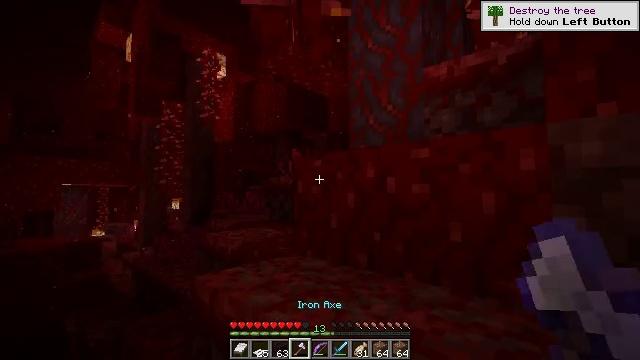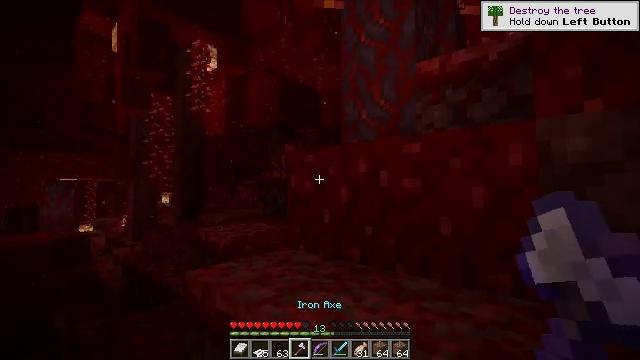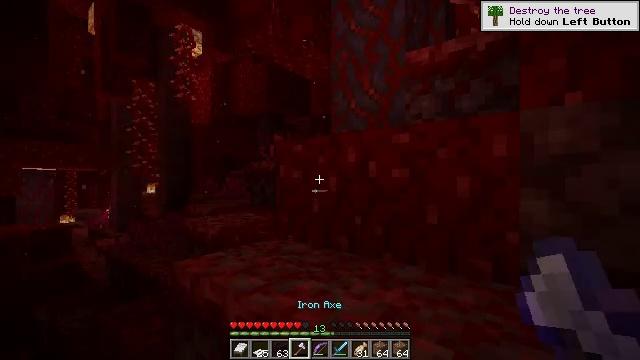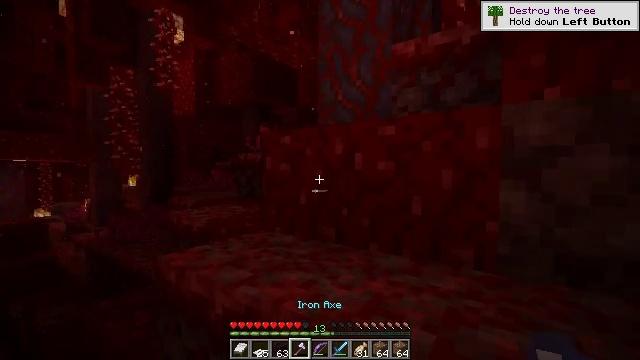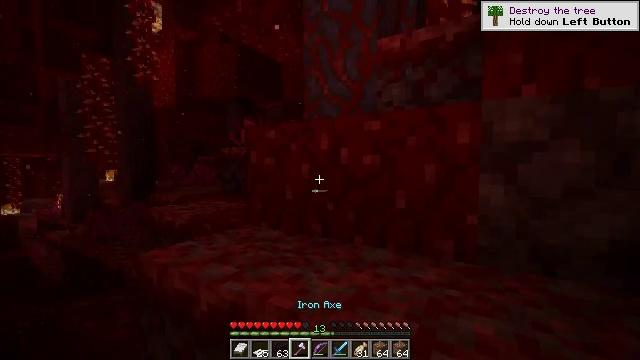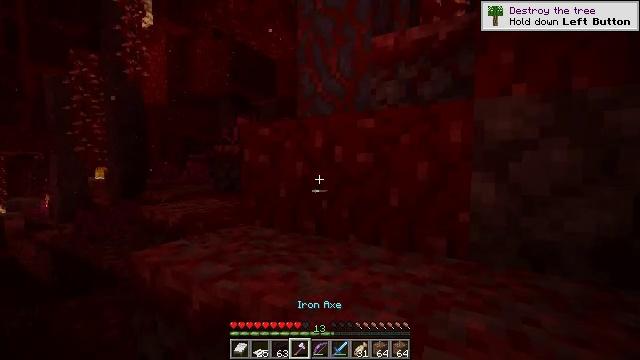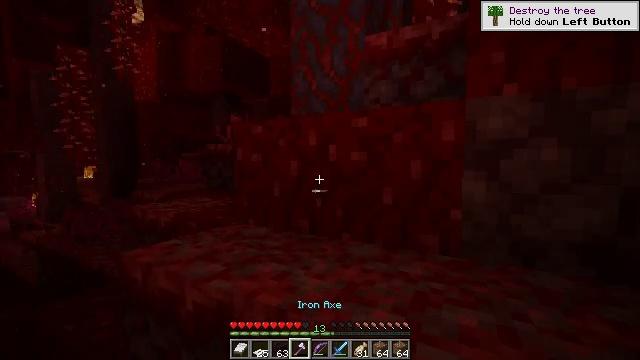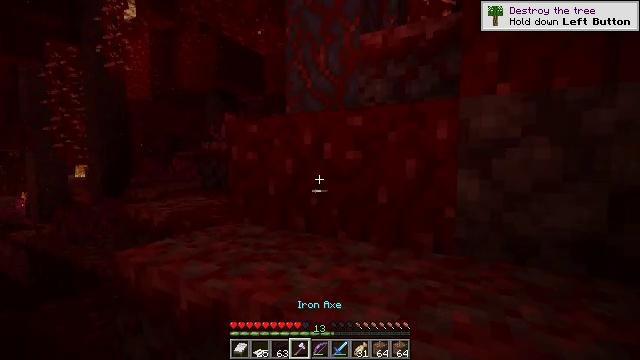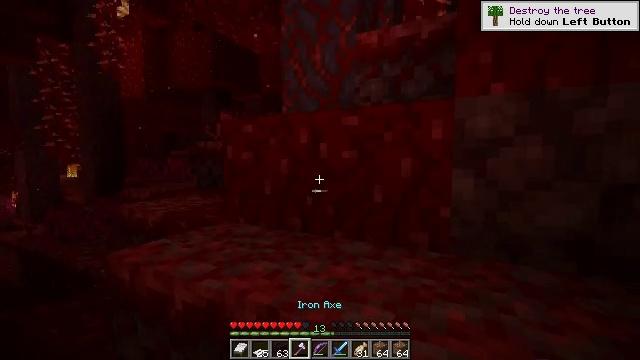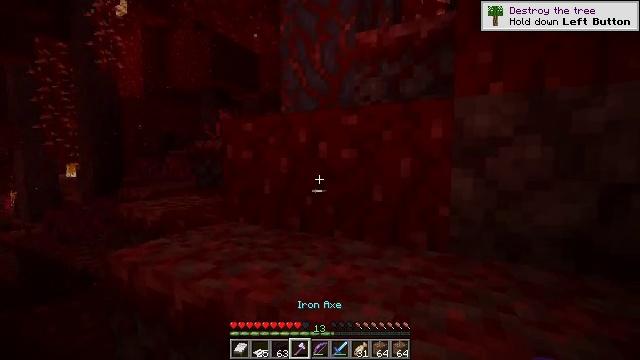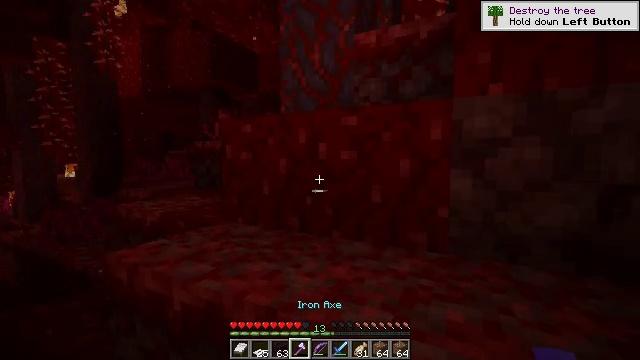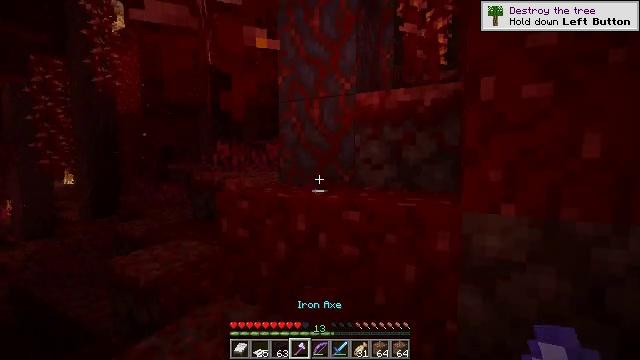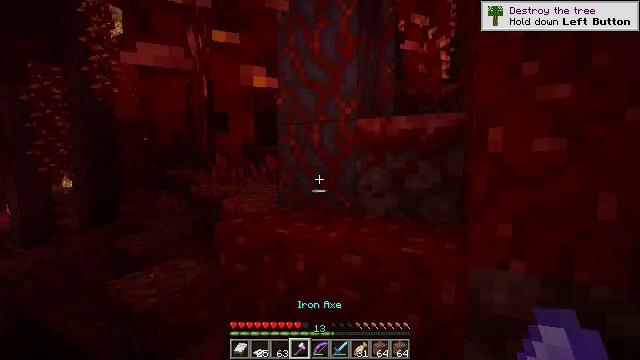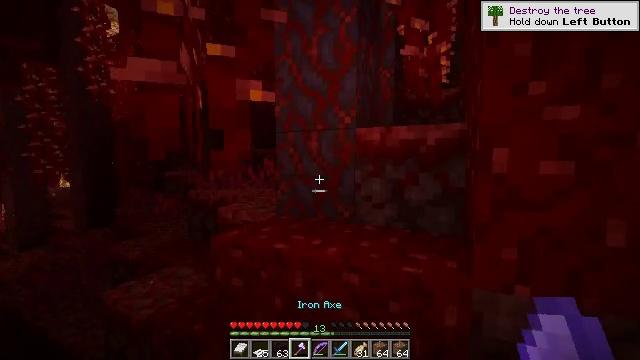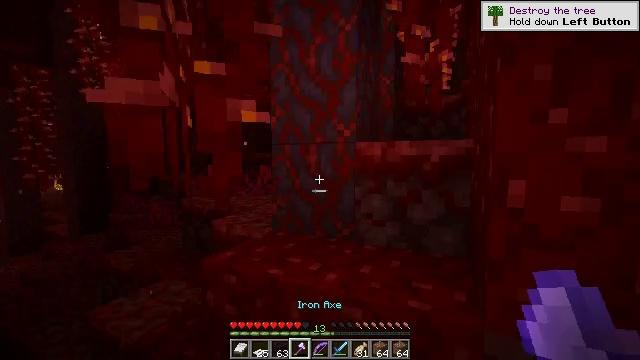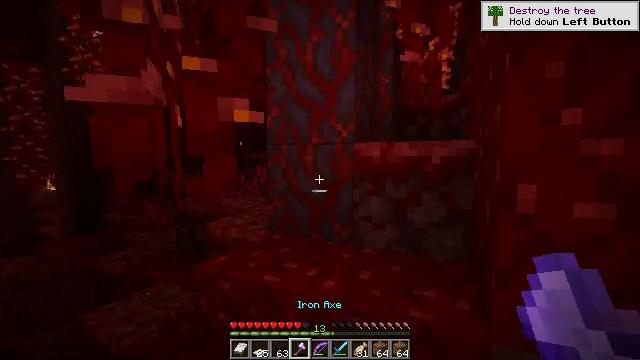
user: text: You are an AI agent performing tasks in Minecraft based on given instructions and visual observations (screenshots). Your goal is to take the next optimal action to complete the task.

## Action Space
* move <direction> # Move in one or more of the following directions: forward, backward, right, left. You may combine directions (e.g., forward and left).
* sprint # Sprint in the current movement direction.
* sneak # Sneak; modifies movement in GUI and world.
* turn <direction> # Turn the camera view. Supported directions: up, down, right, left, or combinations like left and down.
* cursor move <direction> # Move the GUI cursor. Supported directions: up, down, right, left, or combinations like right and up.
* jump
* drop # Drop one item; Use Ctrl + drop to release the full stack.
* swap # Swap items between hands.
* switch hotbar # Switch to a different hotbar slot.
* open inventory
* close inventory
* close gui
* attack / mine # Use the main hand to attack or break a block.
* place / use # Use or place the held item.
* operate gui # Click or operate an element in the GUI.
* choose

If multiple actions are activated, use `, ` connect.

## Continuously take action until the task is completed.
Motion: motion action
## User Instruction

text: Harvest crimson stem blocks.
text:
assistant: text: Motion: turn right and down, close inventory
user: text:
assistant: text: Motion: turn right and down, close inventory
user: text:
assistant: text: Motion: turn right and down
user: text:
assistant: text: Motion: turn right and down
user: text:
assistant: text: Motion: turn right
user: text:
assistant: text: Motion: turn right
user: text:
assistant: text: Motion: turn right
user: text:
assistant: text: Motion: no_op
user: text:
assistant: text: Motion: no_op
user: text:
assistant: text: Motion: move forward, jump
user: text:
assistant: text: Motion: move forward, jump
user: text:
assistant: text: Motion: move forward, jump
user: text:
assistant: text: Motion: move forward, jump
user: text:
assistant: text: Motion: move forward, jump
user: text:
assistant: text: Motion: move forward
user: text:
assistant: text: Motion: move forward
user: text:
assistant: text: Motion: move forward
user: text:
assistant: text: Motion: move forward
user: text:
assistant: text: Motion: move forward
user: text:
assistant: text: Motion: move forward
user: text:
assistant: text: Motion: move forward, jump
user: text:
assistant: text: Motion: move forward, turn right, jump
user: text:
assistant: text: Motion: move forward, turn right and down, jump
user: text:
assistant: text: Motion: move forward, turn right, jump
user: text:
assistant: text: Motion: move forward, turn right
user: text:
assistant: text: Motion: move forward
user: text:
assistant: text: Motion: move forward
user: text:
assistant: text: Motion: move forward
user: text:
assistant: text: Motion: move forward
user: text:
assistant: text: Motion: no_op